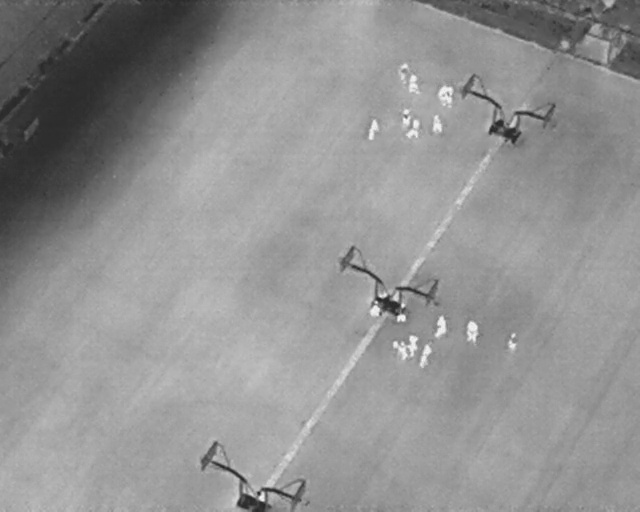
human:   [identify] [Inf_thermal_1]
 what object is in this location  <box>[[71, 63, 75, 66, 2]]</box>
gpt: <ref>1 large person at the right</ref>